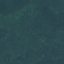
Land use / land cover: Forest